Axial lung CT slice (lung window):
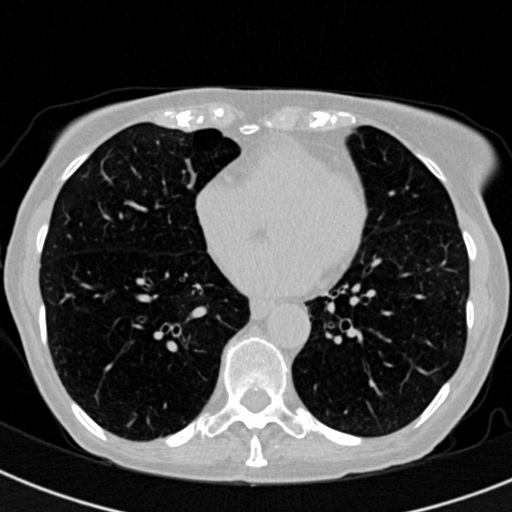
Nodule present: no